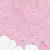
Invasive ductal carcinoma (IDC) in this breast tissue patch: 0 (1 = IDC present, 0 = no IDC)